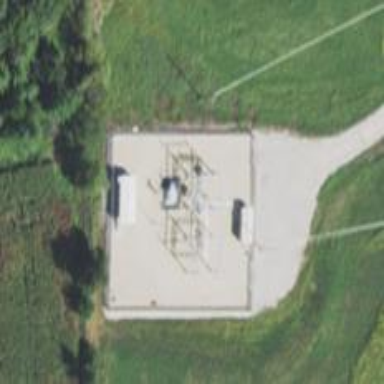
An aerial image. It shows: Distribution-level power substation.